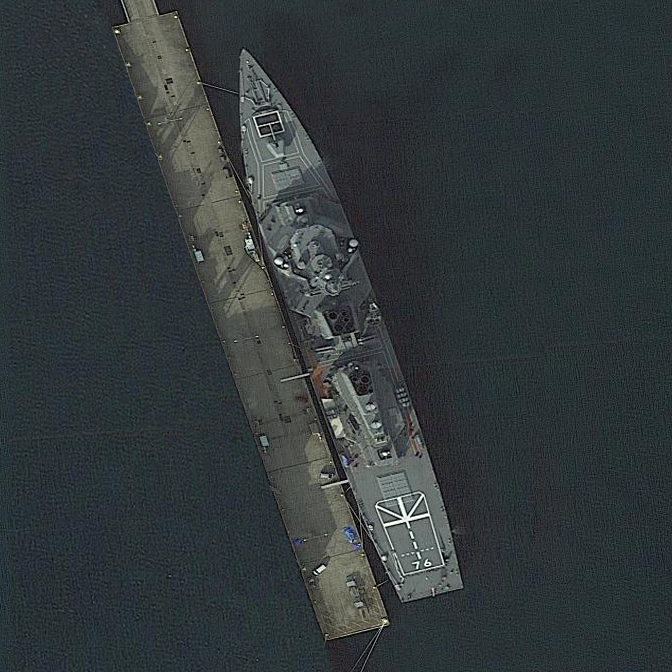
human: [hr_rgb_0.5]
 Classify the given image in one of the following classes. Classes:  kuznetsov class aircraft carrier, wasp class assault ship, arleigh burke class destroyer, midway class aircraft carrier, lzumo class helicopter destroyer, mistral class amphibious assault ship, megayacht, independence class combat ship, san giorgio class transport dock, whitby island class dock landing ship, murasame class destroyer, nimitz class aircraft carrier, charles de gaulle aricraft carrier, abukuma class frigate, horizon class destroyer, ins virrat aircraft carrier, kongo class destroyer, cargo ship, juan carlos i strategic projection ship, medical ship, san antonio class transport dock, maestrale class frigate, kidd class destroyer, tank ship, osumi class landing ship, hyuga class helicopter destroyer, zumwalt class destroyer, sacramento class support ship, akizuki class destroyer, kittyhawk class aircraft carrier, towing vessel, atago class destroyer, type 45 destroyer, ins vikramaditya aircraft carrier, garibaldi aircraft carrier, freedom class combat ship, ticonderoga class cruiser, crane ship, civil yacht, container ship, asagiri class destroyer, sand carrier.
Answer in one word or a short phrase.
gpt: Kongo class destroyer